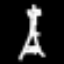
Label: The Eiffel Tower